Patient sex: M
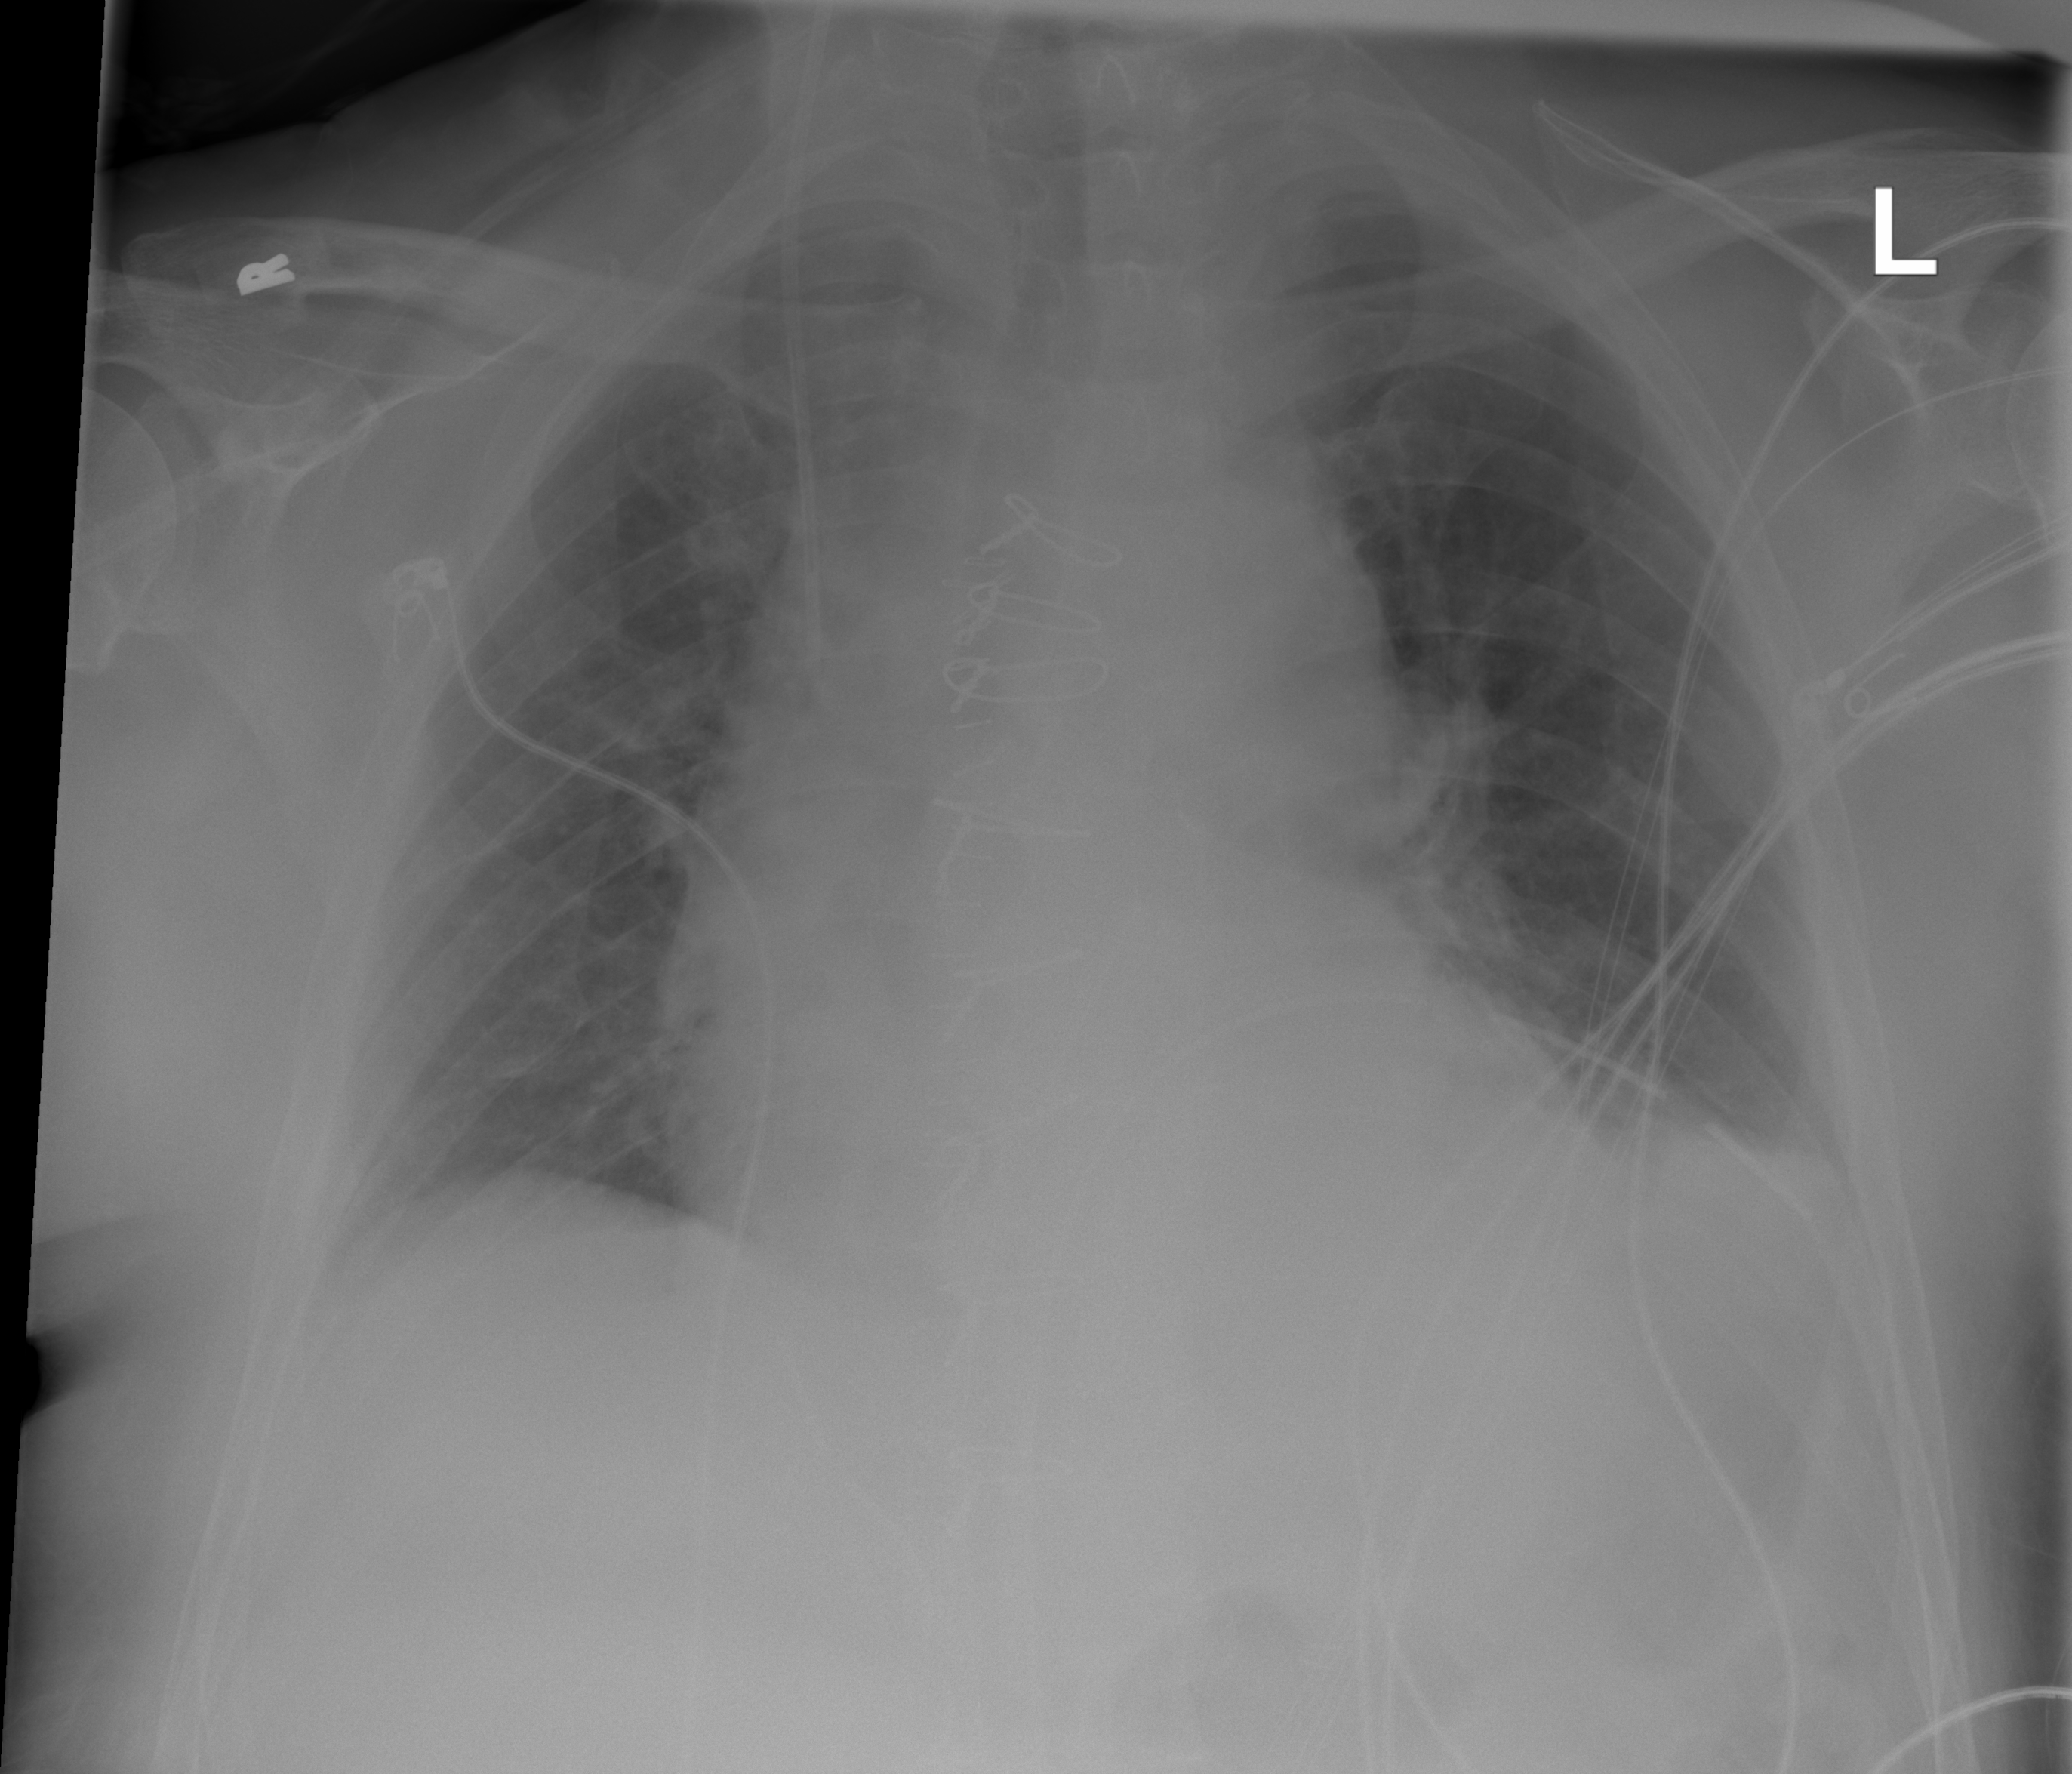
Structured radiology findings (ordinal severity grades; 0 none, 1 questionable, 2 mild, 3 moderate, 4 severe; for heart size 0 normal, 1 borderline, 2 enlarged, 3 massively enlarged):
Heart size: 2
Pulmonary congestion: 0
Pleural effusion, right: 0
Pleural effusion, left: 2
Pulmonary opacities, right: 0
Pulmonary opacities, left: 0
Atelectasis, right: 2
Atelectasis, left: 2